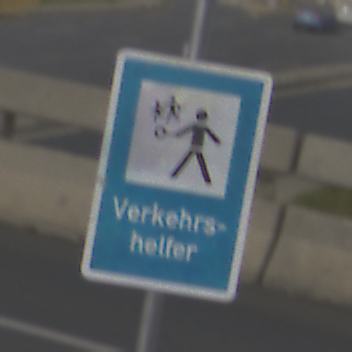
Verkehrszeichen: Verkehrshelfer
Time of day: MorningAfternoon
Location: Outdoor (Suburban)
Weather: PartlyCloudy
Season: NotSpecified
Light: Natural